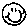
Label: smiley face